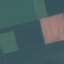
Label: AnnualCrop